Question: This might be a stupid question but I am new to android terms.

I have seen this many times and I want to use this as a notification method.
However, I don't know what this is called.
I searched something like:
"Android notification at bottom of screen"
"Android popup at bottom of screen"
"Android notification box"
I haven't gotten anywhere.
I hope to find out what is this called.
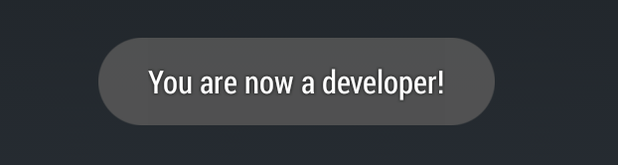
Answer: This kind of notification is called Toast. If you want to use Toasts in your application, all you want to do is write a line of code
'''
Toast.makeText(getApplicationContext(), //Context
"This is my message", // Message to display
Toast.LENGTH_SHORT // Duration of the message, another possible value is Toast.LENGTH_LONG
).show(); //Finally Show the toast
'''